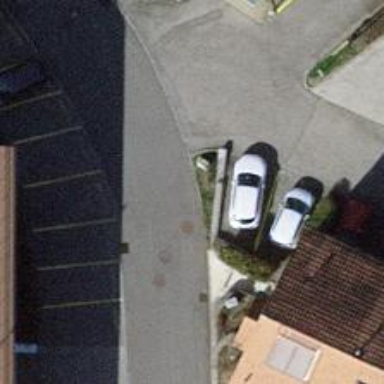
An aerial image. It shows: Residential road.